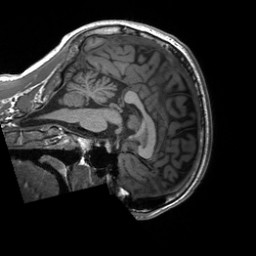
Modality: T1w
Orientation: sagittal
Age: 19
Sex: male
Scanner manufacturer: siemens
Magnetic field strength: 3 T
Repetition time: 2.3 s
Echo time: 0.00227 s